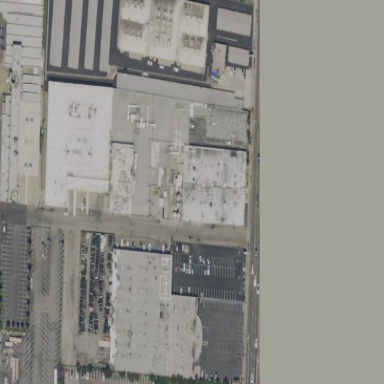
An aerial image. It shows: Factory building.